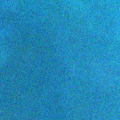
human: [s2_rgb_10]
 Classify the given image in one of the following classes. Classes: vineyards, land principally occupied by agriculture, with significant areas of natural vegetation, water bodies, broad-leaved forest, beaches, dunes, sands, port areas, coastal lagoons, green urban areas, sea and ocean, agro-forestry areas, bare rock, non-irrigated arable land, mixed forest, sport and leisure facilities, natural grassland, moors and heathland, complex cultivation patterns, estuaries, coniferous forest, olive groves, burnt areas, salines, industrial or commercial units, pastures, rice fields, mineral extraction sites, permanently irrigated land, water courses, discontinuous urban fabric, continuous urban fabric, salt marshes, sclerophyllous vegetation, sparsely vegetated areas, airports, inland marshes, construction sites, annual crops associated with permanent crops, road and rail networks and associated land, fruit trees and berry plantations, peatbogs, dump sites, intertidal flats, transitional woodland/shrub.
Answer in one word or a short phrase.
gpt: sea and ocean